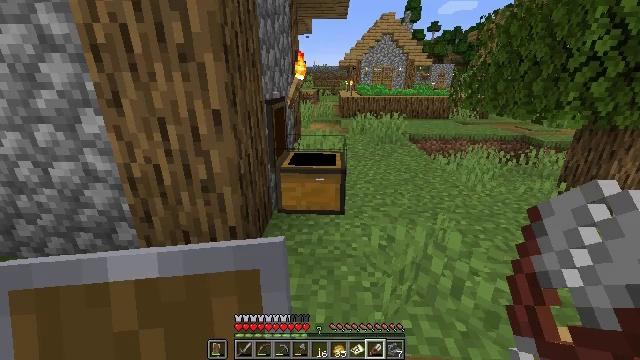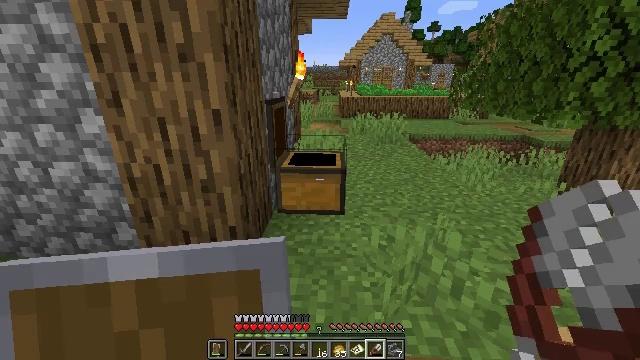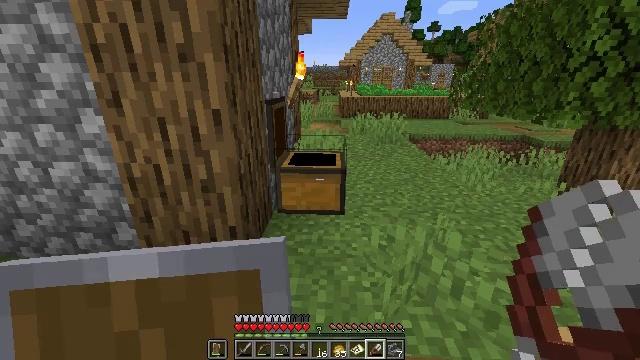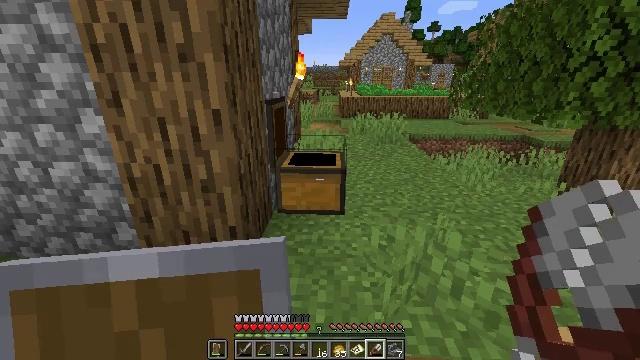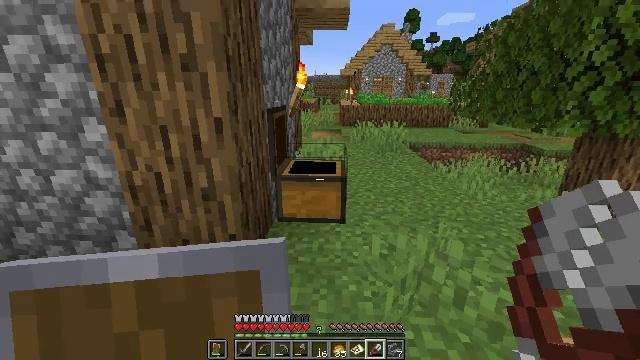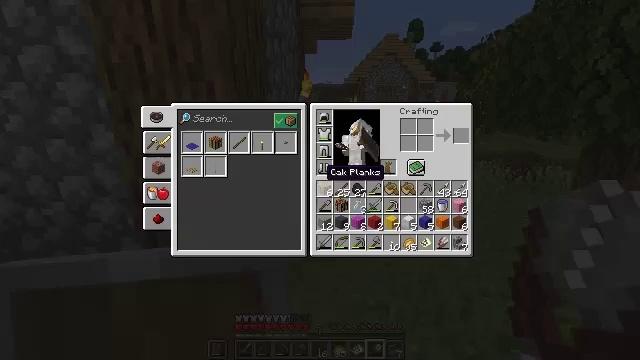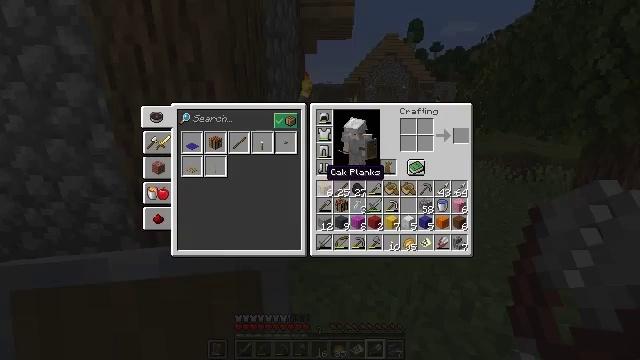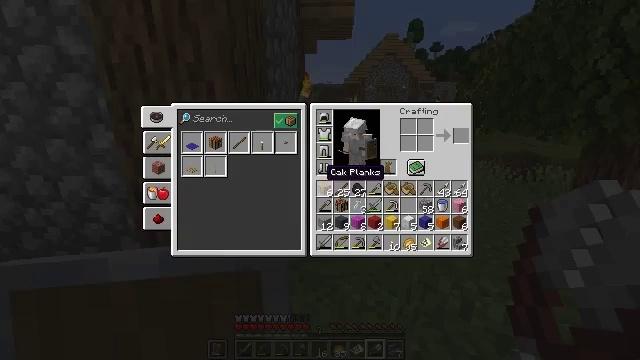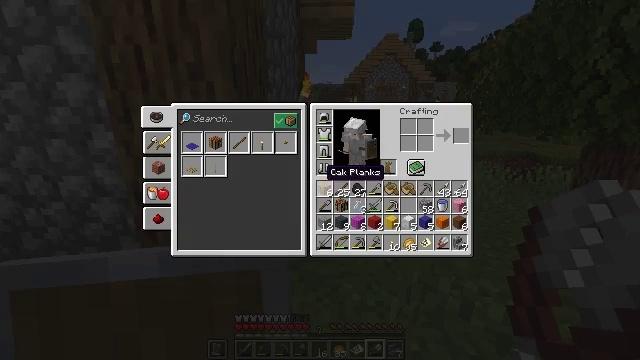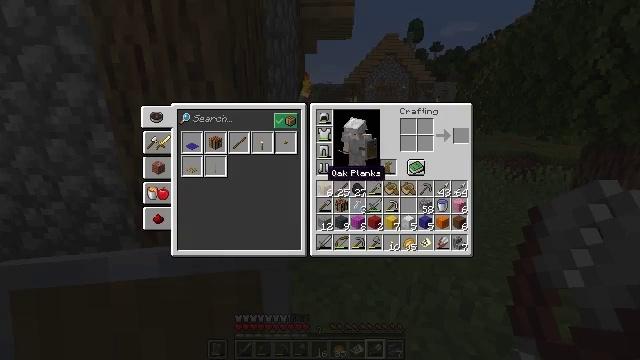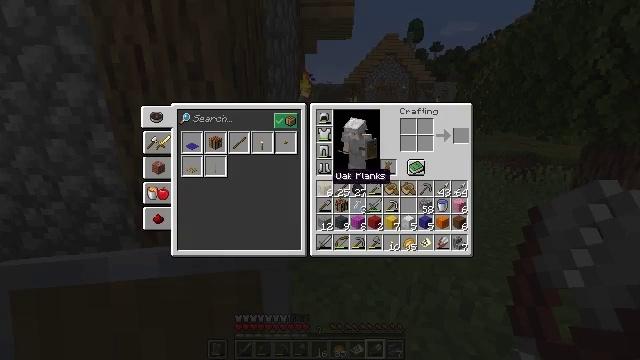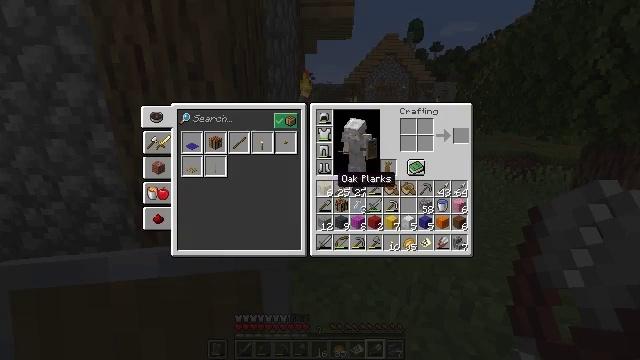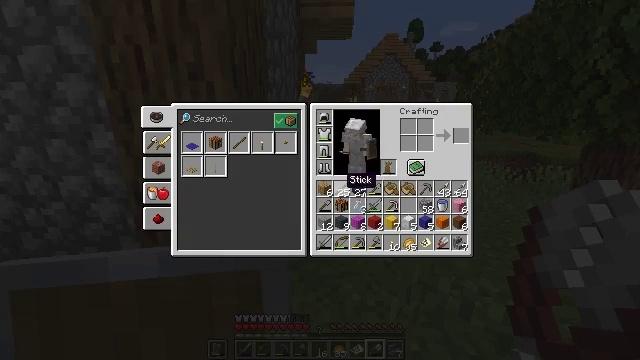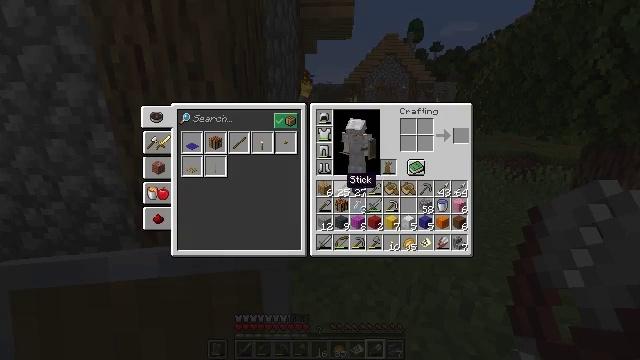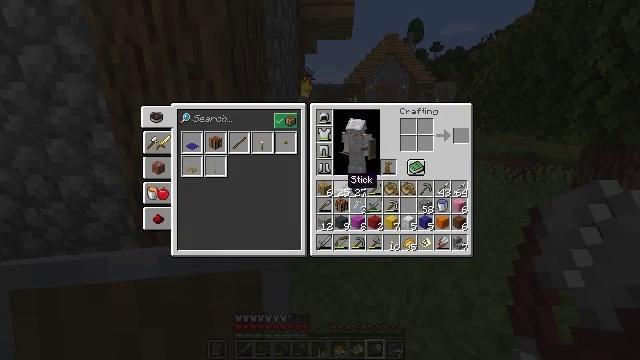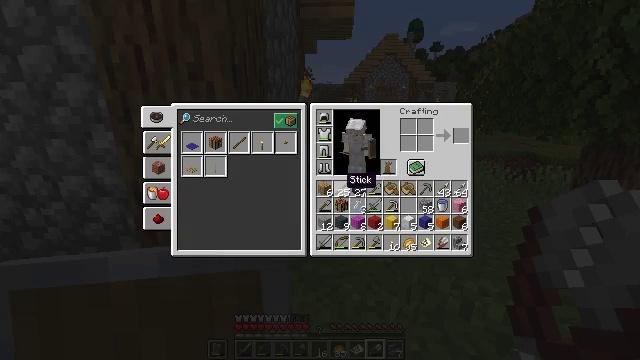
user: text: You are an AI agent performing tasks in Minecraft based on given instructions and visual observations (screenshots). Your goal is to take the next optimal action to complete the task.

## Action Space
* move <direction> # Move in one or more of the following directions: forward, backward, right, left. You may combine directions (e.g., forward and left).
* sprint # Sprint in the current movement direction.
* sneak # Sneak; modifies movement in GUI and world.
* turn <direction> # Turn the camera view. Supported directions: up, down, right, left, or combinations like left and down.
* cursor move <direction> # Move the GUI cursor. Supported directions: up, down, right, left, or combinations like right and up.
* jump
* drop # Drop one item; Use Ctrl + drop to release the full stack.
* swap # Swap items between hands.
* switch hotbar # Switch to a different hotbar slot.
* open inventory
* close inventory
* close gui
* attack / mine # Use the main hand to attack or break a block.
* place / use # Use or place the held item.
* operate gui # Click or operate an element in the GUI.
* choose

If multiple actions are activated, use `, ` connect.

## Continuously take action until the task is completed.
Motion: motion action
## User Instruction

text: Craft a blue banner.
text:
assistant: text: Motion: no_op
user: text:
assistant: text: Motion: no_op
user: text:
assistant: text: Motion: no_op
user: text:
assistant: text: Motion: turn up
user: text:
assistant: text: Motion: turn up, open inventory
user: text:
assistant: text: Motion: open inventory
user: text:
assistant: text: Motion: no_op
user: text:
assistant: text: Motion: no_op
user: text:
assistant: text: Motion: no_op
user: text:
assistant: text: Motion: no_op
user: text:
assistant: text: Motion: no_op
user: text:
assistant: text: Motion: turn right
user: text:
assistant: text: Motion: no_op
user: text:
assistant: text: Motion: sneak
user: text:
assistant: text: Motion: sneak
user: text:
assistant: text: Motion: sneak
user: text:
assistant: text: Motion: sneak
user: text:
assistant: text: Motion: sneak
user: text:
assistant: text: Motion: sneak, turn right
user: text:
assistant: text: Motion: sneak, turn right
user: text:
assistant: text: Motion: sneak
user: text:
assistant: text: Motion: sneak
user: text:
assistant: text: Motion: sneak
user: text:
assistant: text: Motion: sneak, turn right
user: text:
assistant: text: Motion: sneak, turn right
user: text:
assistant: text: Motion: sneak
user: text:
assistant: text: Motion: sneak, turn left
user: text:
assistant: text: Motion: sneak
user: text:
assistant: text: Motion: sneak, turn left and down
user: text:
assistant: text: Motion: sneak